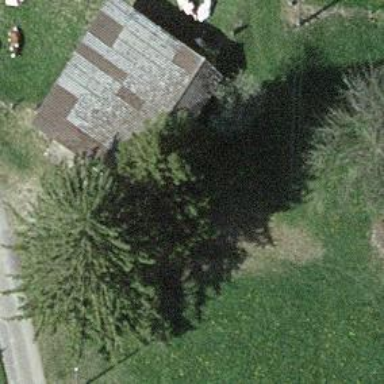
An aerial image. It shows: Shed building.